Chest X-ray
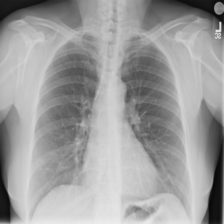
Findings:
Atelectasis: negative
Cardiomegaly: negative
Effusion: negative
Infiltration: negative
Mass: negative
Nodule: negative
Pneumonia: negative
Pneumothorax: negative
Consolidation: negative
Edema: negative
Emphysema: negative
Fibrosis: negative
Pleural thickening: negative
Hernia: negative